Interaction volume radius: 5 \u00c5
Interaction volume height: 15 \u00c5
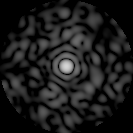
Disorder parameter: 0.8084